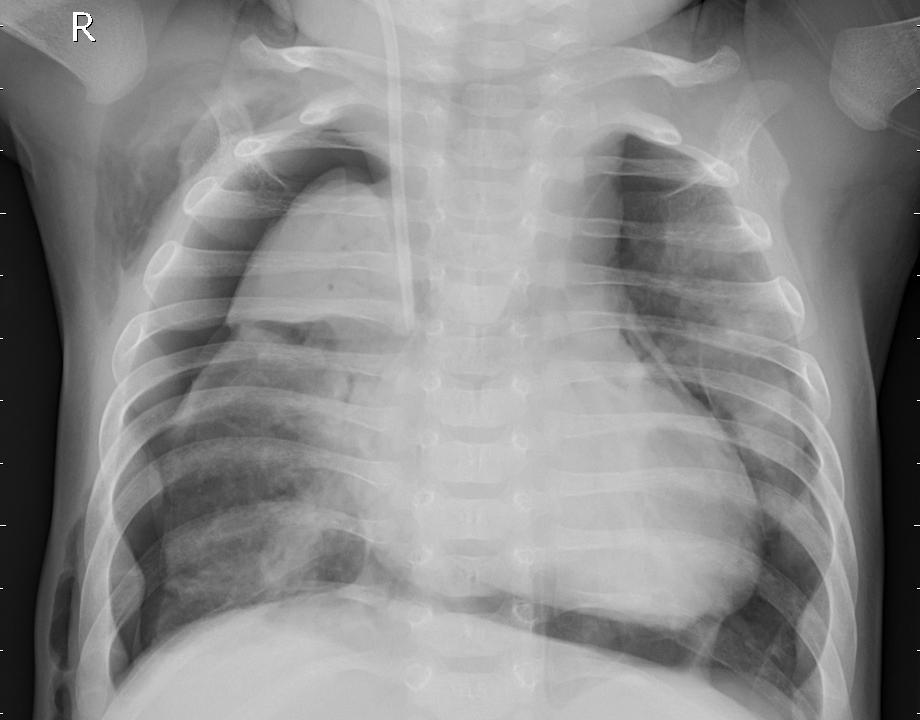
Diagnosis: PNEUMONIA